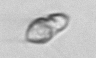
Label: Dinophyceae